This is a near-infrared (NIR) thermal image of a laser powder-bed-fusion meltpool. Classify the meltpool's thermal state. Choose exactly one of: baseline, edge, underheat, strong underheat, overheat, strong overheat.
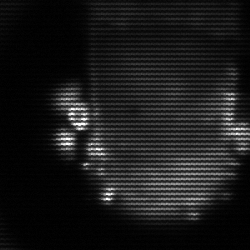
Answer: baseline